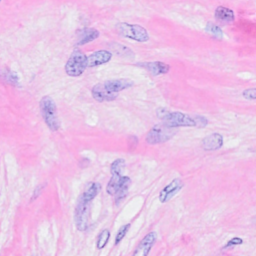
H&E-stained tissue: Breast